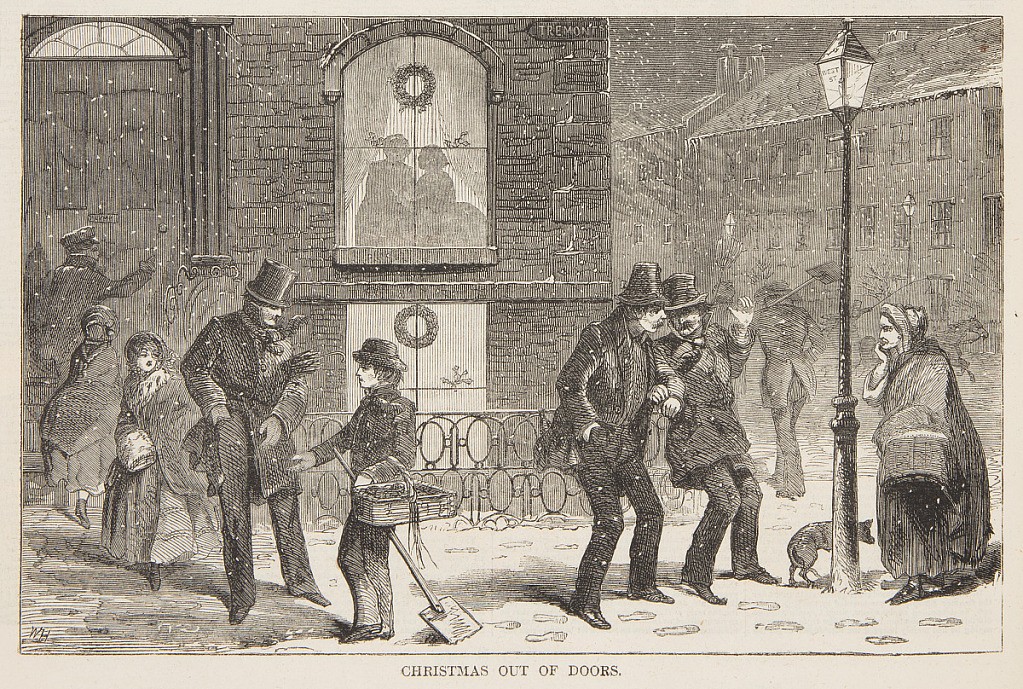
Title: Christmas Out of Doors
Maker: Winslow Homer, American, 1836–1910
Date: December 25, 1858
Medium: Wood engraving in black ink on paper
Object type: Print
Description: Figures on the street in the snow. Two figures silhouetted under wreath in window, upper center. Lower half of the page.